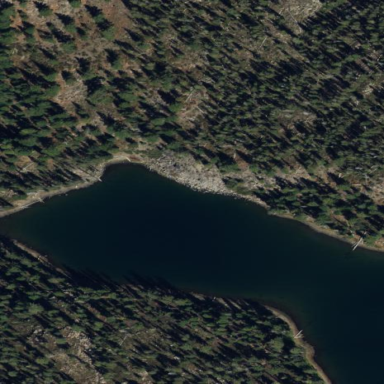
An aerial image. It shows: Serene lake.